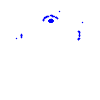
Particle: pion